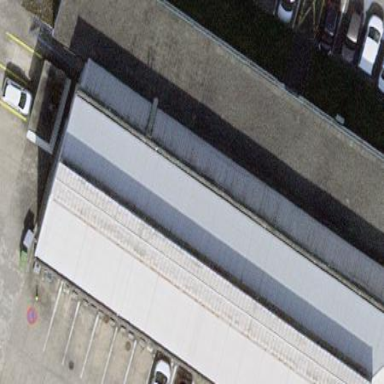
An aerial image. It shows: University building with flat roof.